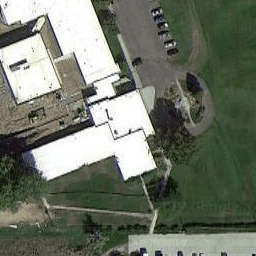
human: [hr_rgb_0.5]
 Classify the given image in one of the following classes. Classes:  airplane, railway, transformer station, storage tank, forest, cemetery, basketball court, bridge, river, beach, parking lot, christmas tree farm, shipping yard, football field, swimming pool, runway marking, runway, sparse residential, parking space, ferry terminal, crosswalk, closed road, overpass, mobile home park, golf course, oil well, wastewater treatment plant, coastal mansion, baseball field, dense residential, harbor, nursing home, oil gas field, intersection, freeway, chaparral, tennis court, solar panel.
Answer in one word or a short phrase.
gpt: nursing home